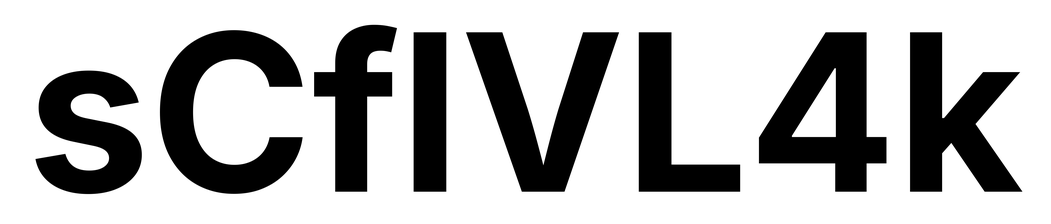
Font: Inter_Bold